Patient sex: F
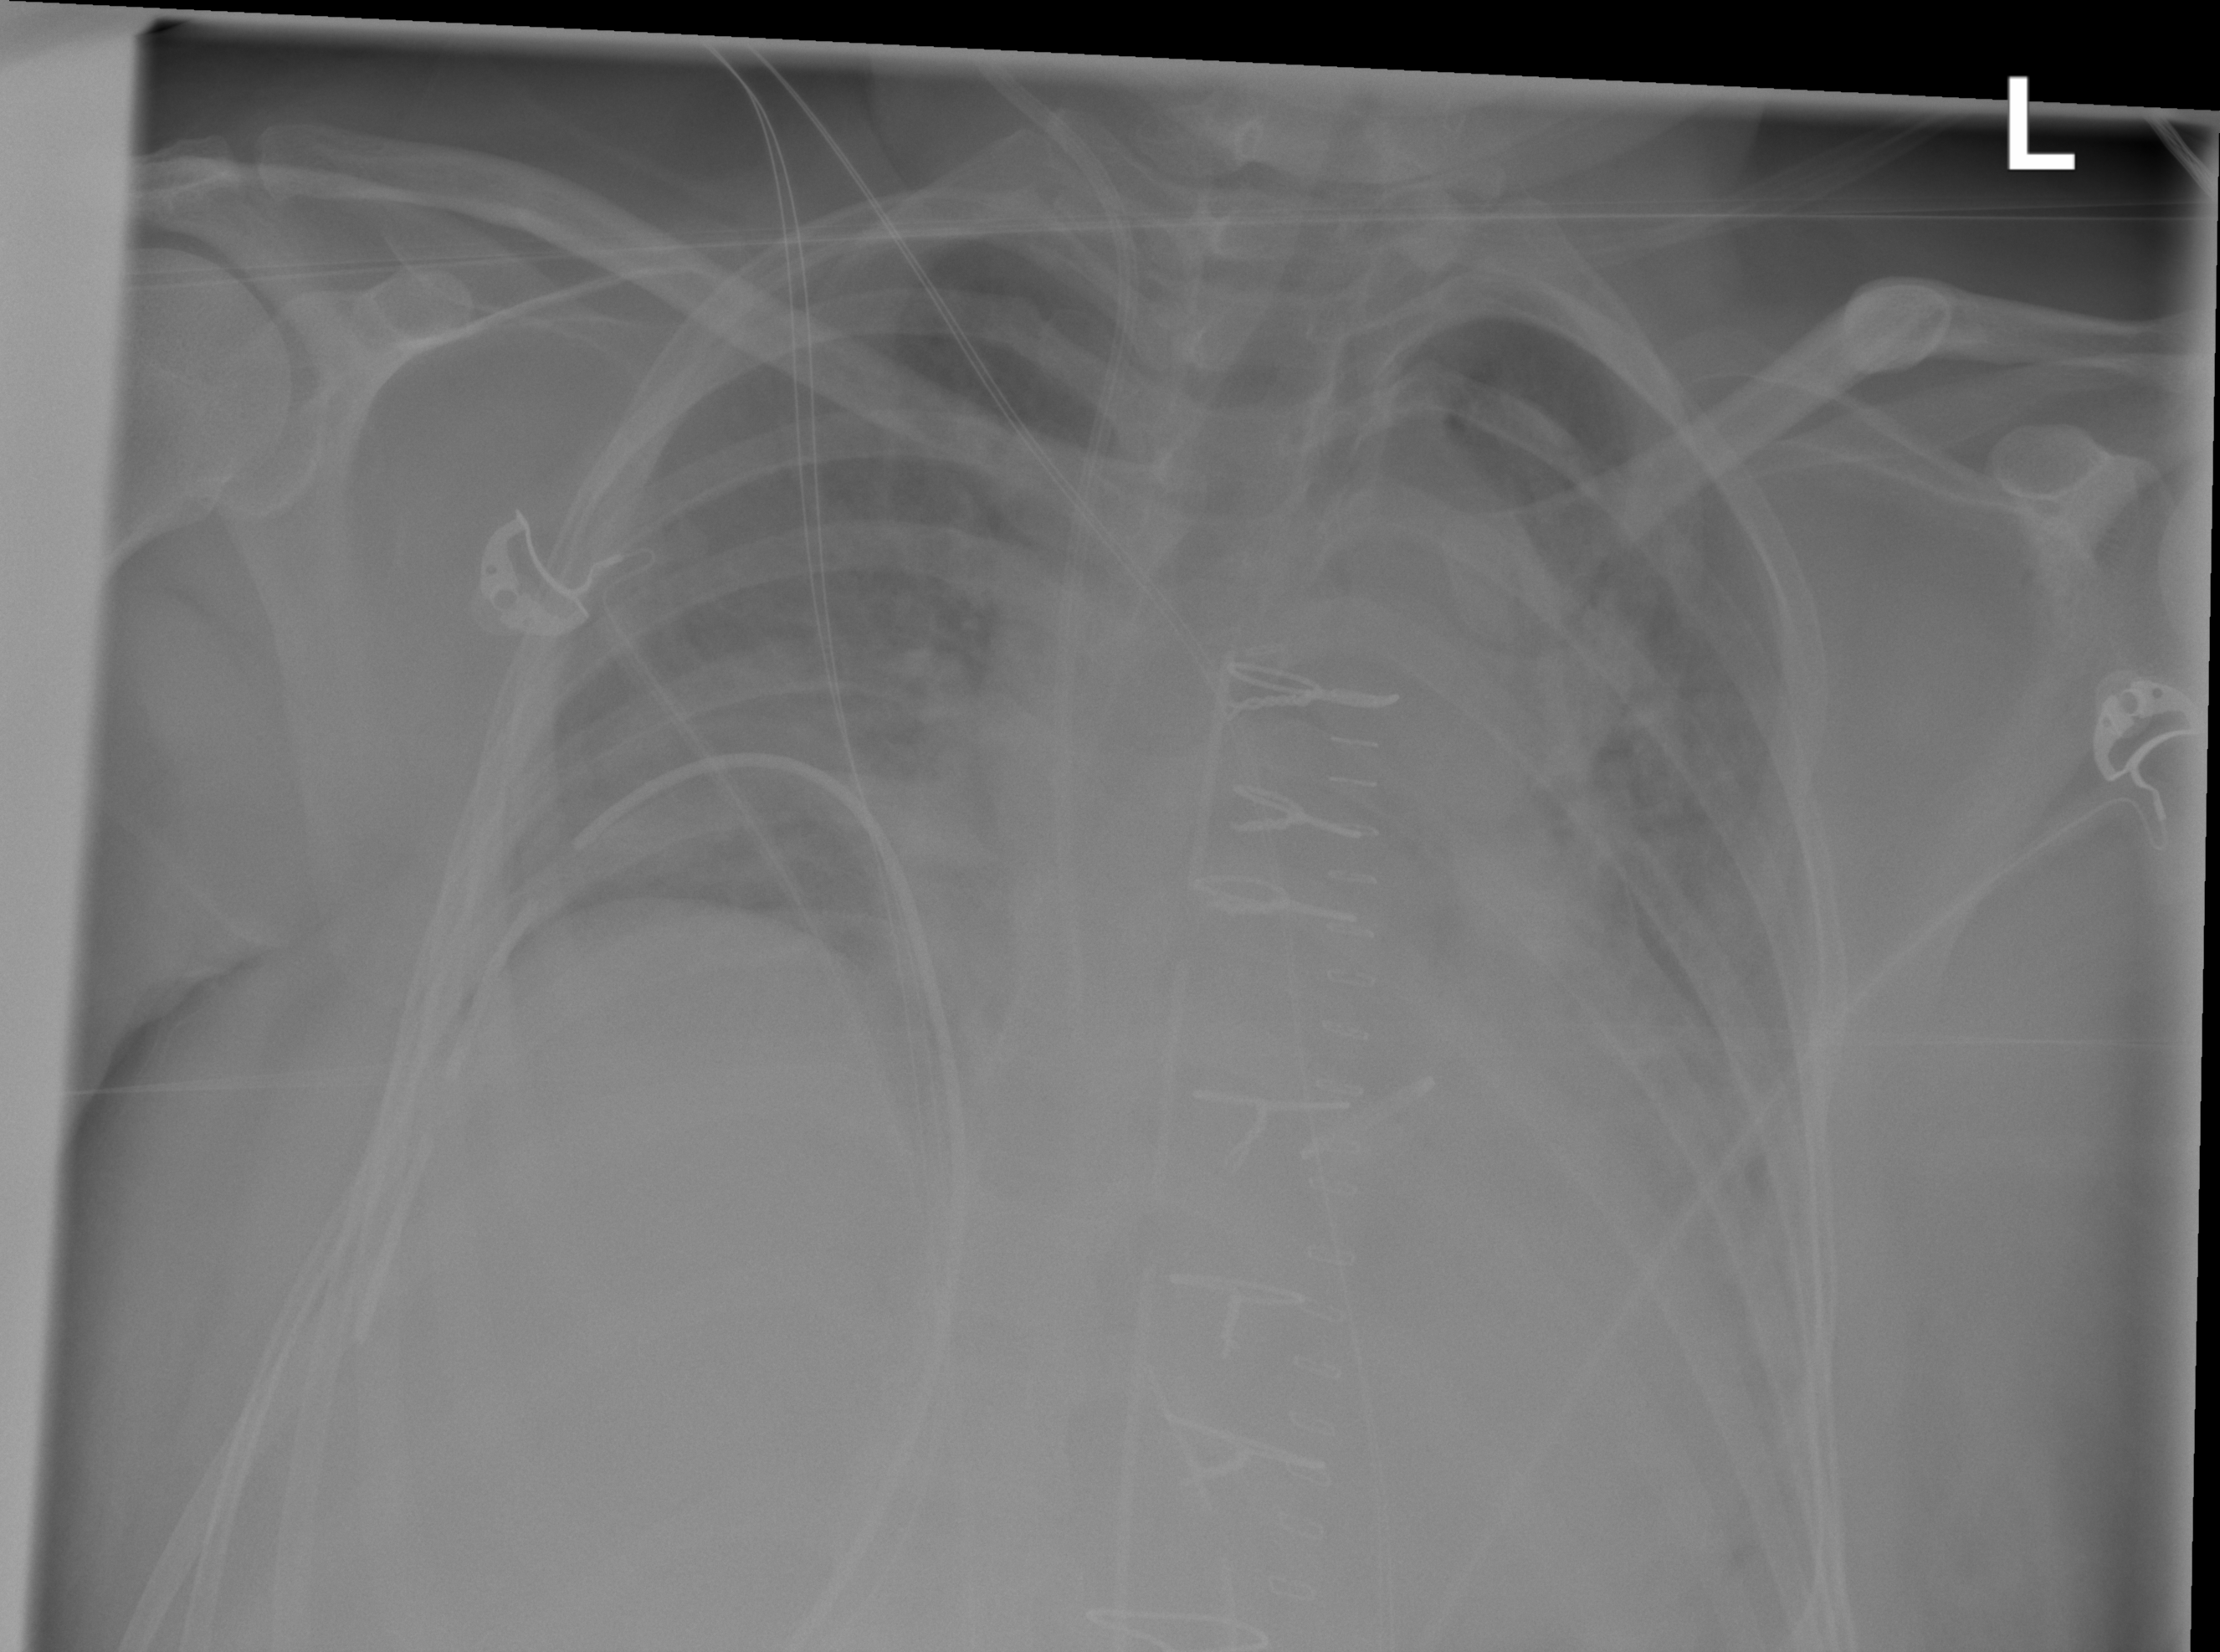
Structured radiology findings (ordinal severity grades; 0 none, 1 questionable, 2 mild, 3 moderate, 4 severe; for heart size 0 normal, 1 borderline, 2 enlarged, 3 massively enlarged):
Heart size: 1
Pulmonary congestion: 2
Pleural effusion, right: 0
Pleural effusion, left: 0
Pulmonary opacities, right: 0
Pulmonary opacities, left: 0
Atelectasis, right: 3
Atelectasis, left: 3